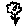
Label: flower